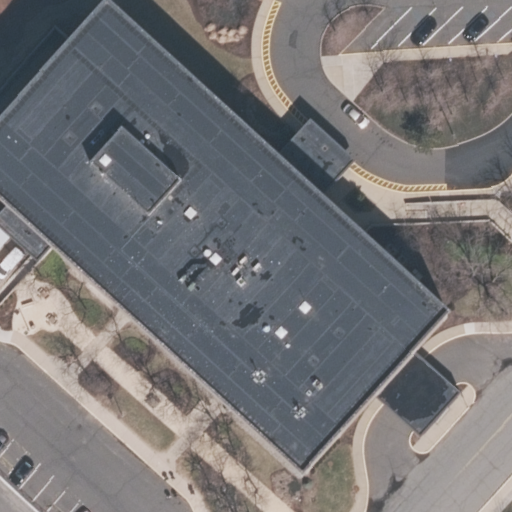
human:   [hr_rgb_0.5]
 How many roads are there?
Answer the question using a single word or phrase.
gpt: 4

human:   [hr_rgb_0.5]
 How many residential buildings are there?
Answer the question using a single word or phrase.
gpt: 1

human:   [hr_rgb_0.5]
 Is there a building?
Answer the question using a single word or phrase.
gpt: yes

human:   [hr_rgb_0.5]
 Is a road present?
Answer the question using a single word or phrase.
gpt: yes

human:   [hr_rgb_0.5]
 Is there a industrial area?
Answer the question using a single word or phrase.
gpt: yes

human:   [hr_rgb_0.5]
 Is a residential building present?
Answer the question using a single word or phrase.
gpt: yes

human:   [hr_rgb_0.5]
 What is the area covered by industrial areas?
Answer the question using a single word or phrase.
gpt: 10583m2

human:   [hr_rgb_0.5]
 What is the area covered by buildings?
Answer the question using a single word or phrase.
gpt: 90m2

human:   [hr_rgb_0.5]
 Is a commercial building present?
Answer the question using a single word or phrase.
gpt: no

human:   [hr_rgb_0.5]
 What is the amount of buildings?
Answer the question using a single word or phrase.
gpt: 1

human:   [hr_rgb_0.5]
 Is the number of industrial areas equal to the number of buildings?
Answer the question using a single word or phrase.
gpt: yes

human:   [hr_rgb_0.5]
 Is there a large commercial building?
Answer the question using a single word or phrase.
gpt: no

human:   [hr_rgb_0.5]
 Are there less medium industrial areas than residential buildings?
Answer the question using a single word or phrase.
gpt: yes

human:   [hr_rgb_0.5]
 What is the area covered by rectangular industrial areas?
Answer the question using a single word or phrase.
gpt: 10583m2

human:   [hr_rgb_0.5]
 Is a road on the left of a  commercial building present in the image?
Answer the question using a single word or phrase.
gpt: no

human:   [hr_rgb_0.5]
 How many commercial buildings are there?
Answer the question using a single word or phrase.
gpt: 0

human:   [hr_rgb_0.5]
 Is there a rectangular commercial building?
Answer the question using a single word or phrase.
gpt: no

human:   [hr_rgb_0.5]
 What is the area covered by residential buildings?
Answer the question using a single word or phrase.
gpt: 90m2

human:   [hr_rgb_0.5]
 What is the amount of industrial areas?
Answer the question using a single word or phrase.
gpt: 1

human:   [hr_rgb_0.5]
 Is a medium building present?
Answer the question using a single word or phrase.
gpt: no

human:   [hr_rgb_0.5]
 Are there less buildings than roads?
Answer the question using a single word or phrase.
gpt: yes

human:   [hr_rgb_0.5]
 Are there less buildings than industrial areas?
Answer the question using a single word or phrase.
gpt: no

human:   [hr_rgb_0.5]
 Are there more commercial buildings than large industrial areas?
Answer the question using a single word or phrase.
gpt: no

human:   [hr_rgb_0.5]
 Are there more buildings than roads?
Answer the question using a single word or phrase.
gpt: no

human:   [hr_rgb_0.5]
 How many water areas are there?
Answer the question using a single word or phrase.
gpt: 0

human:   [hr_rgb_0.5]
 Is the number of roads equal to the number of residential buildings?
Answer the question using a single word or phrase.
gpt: no

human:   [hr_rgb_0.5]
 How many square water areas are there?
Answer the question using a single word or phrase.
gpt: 0

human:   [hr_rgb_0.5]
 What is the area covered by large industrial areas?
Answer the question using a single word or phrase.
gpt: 10583m2

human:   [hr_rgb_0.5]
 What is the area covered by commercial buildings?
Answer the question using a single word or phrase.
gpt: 0m2

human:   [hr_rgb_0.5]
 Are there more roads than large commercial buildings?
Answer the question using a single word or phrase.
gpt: yes

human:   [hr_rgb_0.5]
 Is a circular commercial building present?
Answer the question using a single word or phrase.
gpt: no

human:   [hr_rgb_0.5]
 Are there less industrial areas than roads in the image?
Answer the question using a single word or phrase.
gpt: yes

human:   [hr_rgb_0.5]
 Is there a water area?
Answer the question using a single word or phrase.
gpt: no

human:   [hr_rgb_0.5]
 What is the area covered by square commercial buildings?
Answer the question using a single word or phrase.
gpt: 0m2

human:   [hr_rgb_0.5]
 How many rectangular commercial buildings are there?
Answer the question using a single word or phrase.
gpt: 0

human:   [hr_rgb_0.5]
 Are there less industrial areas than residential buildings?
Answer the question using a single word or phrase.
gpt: no

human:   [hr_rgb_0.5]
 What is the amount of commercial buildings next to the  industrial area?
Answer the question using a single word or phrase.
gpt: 0

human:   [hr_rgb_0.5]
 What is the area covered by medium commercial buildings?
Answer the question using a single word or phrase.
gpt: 0m2

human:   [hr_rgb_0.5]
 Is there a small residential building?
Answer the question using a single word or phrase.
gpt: yes

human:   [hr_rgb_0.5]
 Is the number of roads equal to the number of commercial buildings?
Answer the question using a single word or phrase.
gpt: no

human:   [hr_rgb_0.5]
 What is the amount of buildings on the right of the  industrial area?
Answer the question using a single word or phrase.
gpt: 0

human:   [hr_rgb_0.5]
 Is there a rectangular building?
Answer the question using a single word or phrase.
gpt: yes

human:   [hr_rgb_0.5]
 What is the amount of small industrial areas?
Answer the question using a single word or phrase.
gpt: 0

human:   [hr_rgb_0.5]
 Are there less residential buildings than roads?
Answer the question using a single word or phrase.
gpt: yes

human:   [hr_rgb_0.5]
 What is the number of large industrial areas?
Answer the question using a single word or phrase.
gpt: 1

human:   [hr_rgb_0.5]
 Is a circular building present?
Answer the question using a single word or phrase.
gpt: no

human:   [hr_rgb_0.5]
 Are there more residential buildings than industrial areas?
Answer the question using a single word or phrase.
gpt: no

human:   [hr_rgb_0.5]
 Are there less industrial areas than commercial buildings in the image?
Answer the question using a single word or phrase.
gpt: no

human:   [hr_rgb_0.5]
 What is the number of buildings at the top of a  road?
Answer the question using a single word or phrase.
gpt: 1

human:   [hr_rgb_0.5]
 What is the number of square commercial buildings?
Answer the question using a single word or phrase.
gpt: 0

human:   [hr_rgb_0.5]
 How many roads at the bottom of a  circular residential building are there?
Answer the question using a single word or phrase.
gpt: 0

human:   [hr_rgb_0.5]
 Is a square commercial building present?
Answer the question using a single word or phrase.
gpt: no

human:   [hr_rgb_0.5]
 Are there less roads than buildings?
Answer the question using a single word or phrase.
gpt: no

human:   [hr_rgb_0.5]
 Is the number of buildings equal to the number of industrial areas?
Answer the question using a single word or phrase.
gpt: yes

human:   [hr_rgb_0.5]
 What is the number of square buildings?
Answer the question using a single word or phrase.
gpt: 0

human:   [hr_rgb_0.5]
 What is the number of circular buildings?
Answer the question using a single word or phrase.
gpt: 0

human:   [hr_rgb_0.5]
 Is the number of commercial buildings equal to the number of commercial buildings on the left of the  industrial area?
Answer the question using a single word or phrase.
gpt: yes

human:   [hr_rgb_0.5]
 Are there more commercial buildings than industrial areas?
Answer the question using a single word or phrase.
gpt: no

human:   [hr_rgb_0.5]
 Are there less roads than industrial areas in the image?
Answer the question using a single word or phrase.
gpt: no

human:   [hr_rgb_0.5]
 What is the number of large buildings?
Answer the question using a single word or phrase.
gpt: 0

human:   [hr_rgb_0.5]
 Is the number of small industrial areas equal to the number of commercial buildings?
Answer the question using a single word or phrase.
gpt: yes

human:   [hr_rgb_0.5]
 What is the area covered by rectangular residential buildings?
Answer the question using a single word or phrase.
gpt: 90m2

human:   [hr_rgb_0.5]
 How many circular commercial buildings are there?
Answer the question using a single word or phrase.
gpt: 0

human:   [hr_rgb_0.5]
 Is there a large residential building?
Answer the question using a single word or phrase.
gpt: no